Question: I have three entities.
- - -
'Newspaper' and 'Dissertation' both can have one or more 'Author'. I have managed to do this fine with 'Newspaper'. What I am trying to accomplish is to create the same link from 'Dissertation' as that of 'Newspaper'. That means, I want authors ('Dissertation') to link to parentEntity ('Author').
Heres an image that may help.

As you can see, 'Dissertation' currently links to newRelationship.
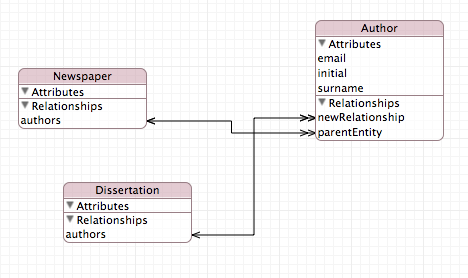
Answer: Make an abstract parent class named "Paper" or something, which has the "authors"-relationship to "Author". Let both "Newspaper" and "Dissertation" be subentities of "Paper".
If you do that, both subentities will have (=inherit) the relation (of their parent "Paper") to "Author", named "authors".